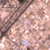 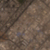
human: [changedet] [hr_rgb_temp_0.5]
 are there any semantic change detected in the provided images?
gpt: There is no difference.